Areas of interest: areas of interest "Zoo"
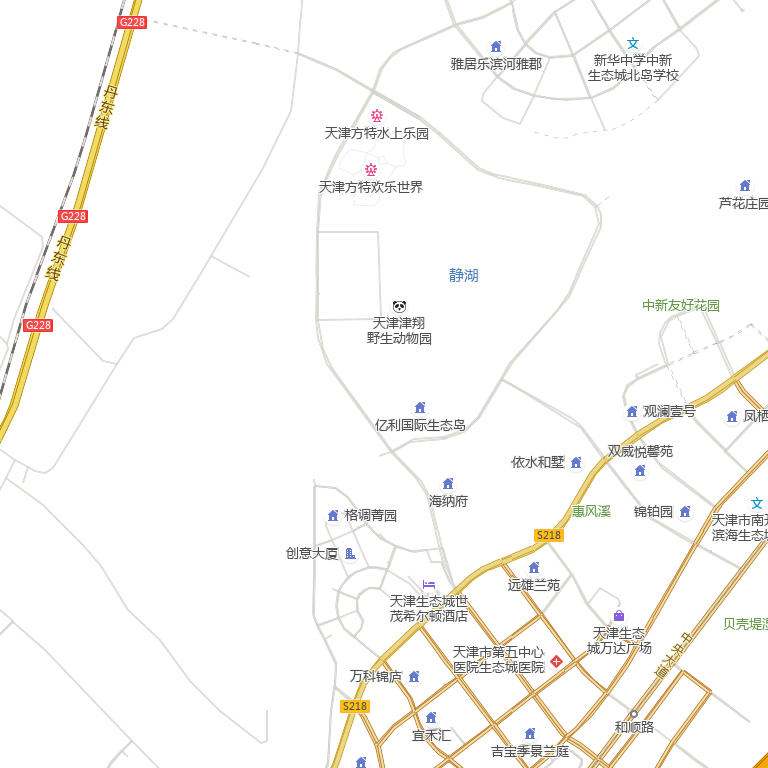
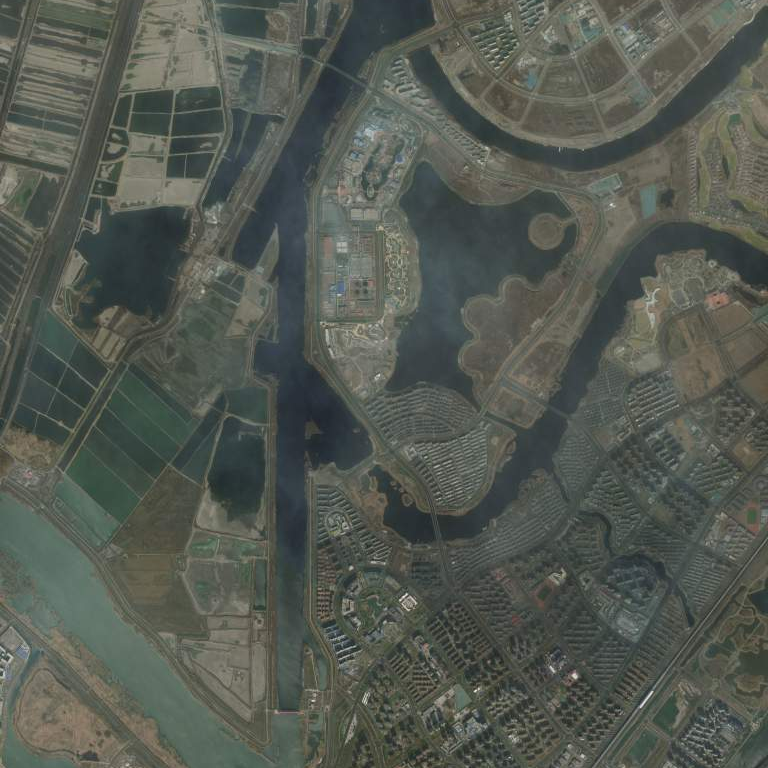